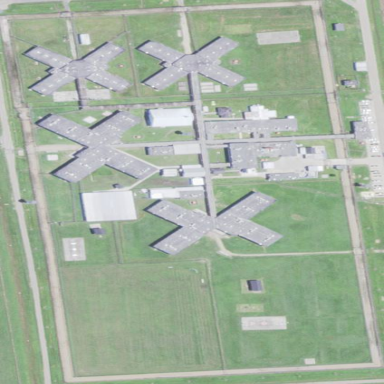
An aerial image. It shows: Prison surrounded by fence.